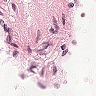
Metastatic tissue present: no